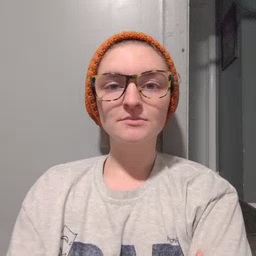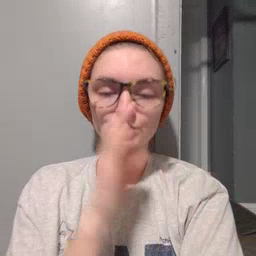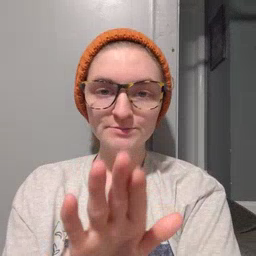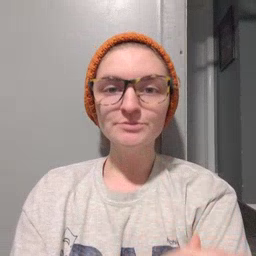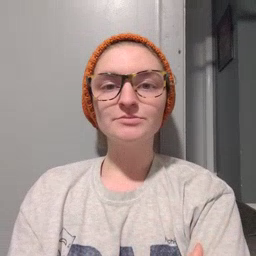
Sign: elephant